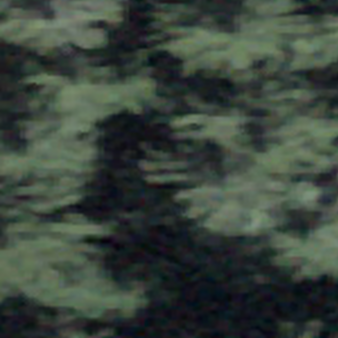
Label: other